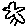
Label: bird